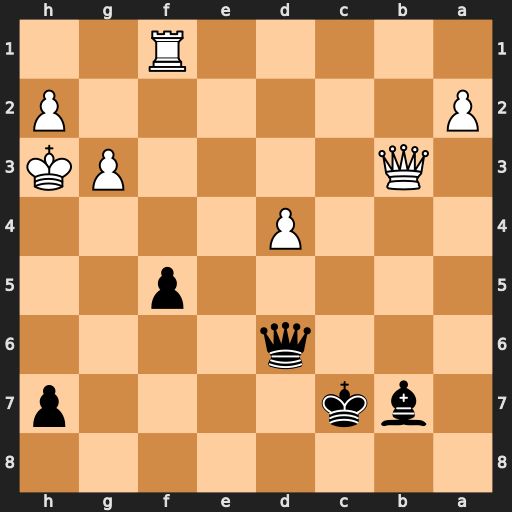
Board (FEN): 8/1bk4p/3q4/5p2/3P4/1Q4PK/P6P/5R2
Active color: b
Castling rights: -
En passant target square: -
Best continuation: Qh6#